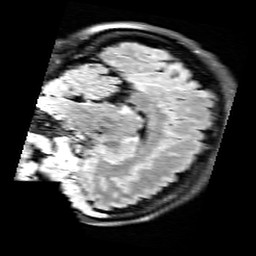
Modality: FLAIR
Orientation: sagittal
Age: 33
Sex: female
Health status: healthy
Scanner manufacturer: siemens
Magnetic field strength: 3 T
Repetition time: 9 s
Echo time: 0.088 s